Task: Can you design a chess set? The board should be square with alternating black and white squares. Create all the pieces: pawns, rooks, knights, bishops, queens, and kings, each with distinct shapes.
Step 827:
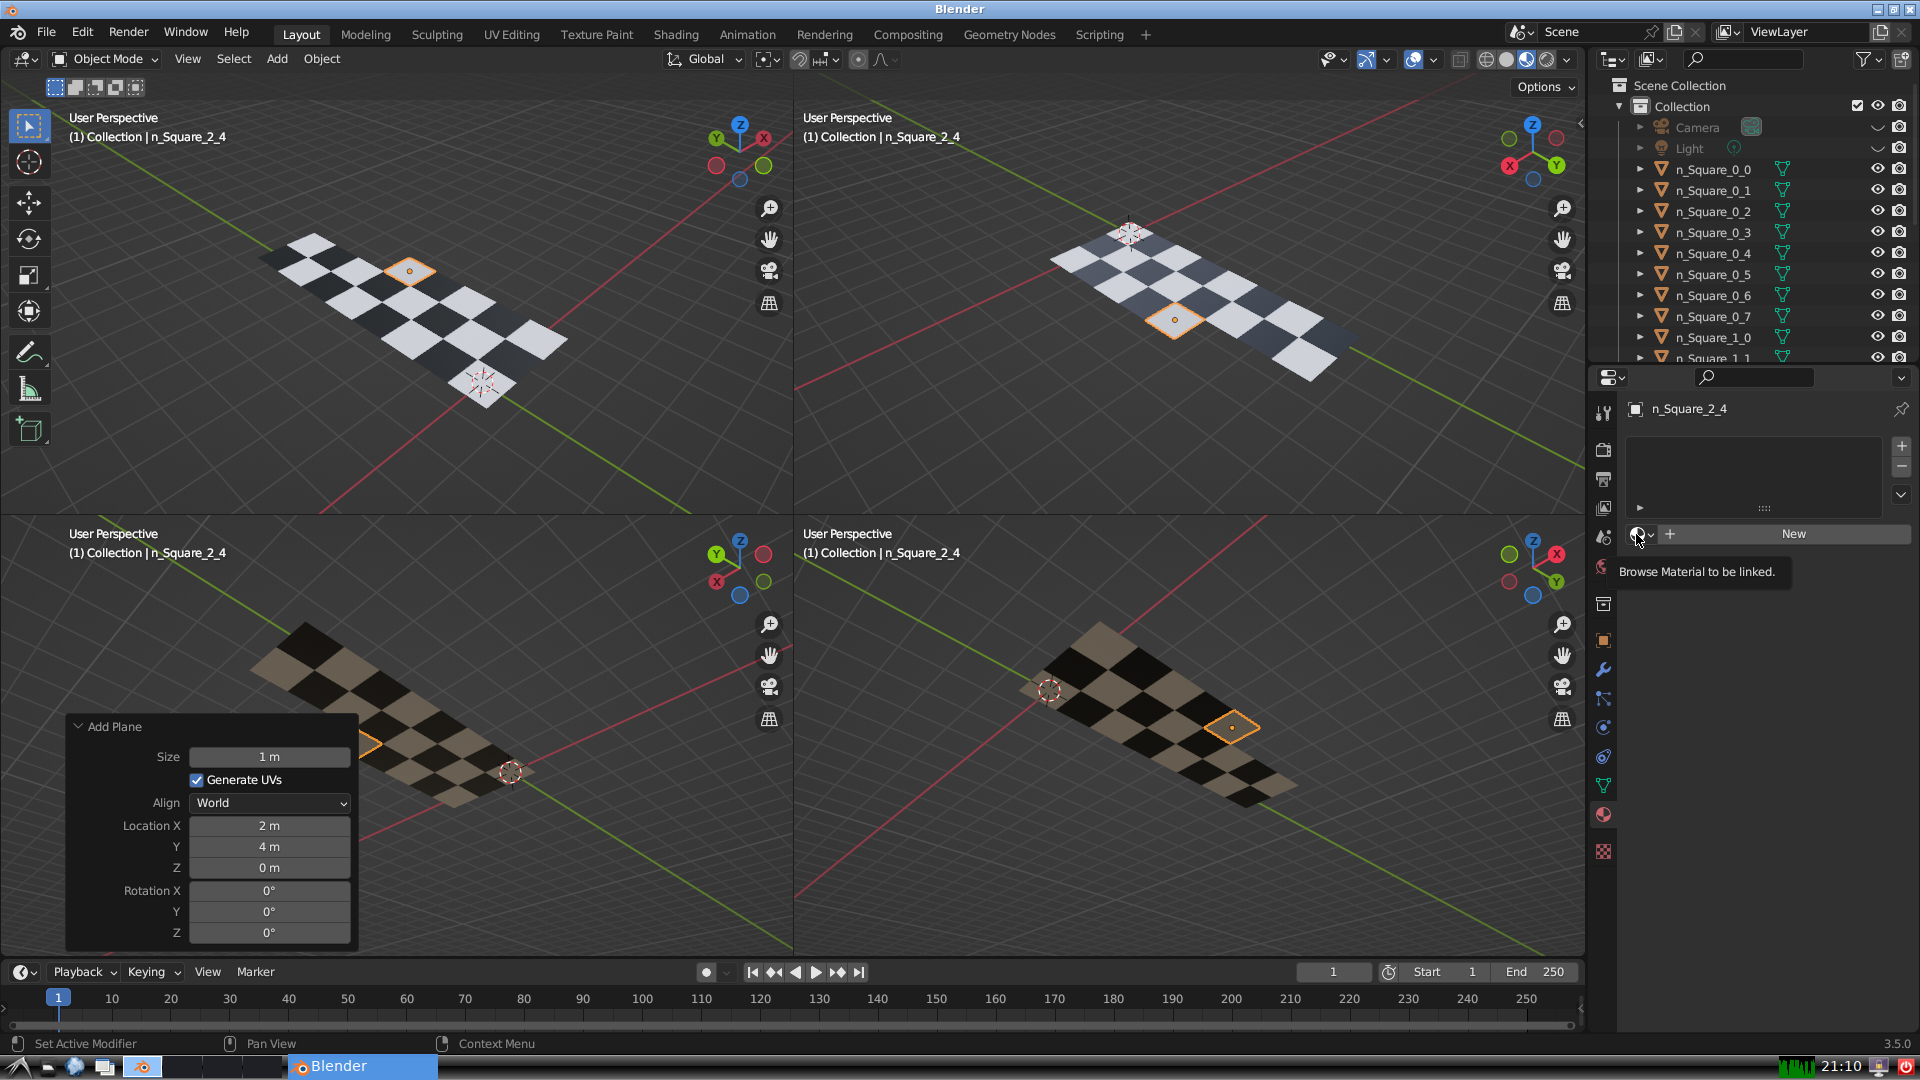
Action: click: no